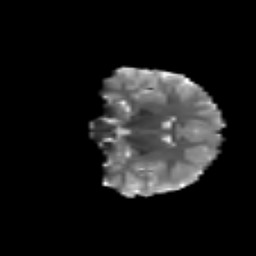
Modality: T2w
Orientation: coronal
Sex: male
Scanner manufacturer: siemens
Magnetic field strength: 3 T
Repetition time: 5 s
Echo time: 0.071 s